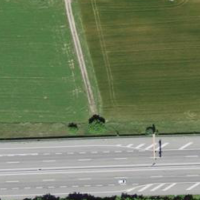
EUNIS habitat code: 57
Species observed at this site:
Maniola jurtina
Chorthippus biguttulus
Gryllus campestris